Aerial crown-view tile of a tropical tree (Barro Colorado Island, Panama), acquired 20250317:
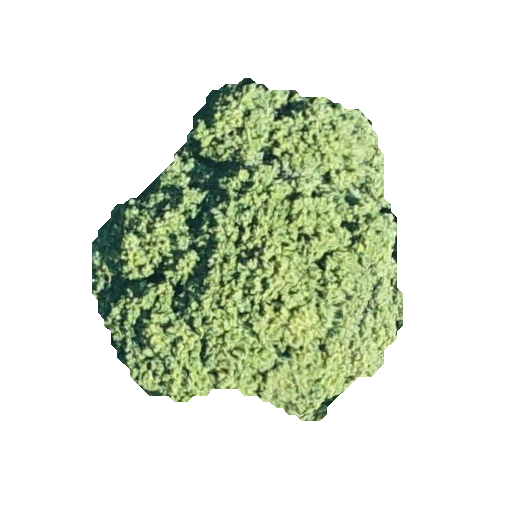
Species: Trichilia tuberculata
GBIF accepted scientific name: Trichilia tuberculata
Crown area: 113.592 m²